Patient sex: M
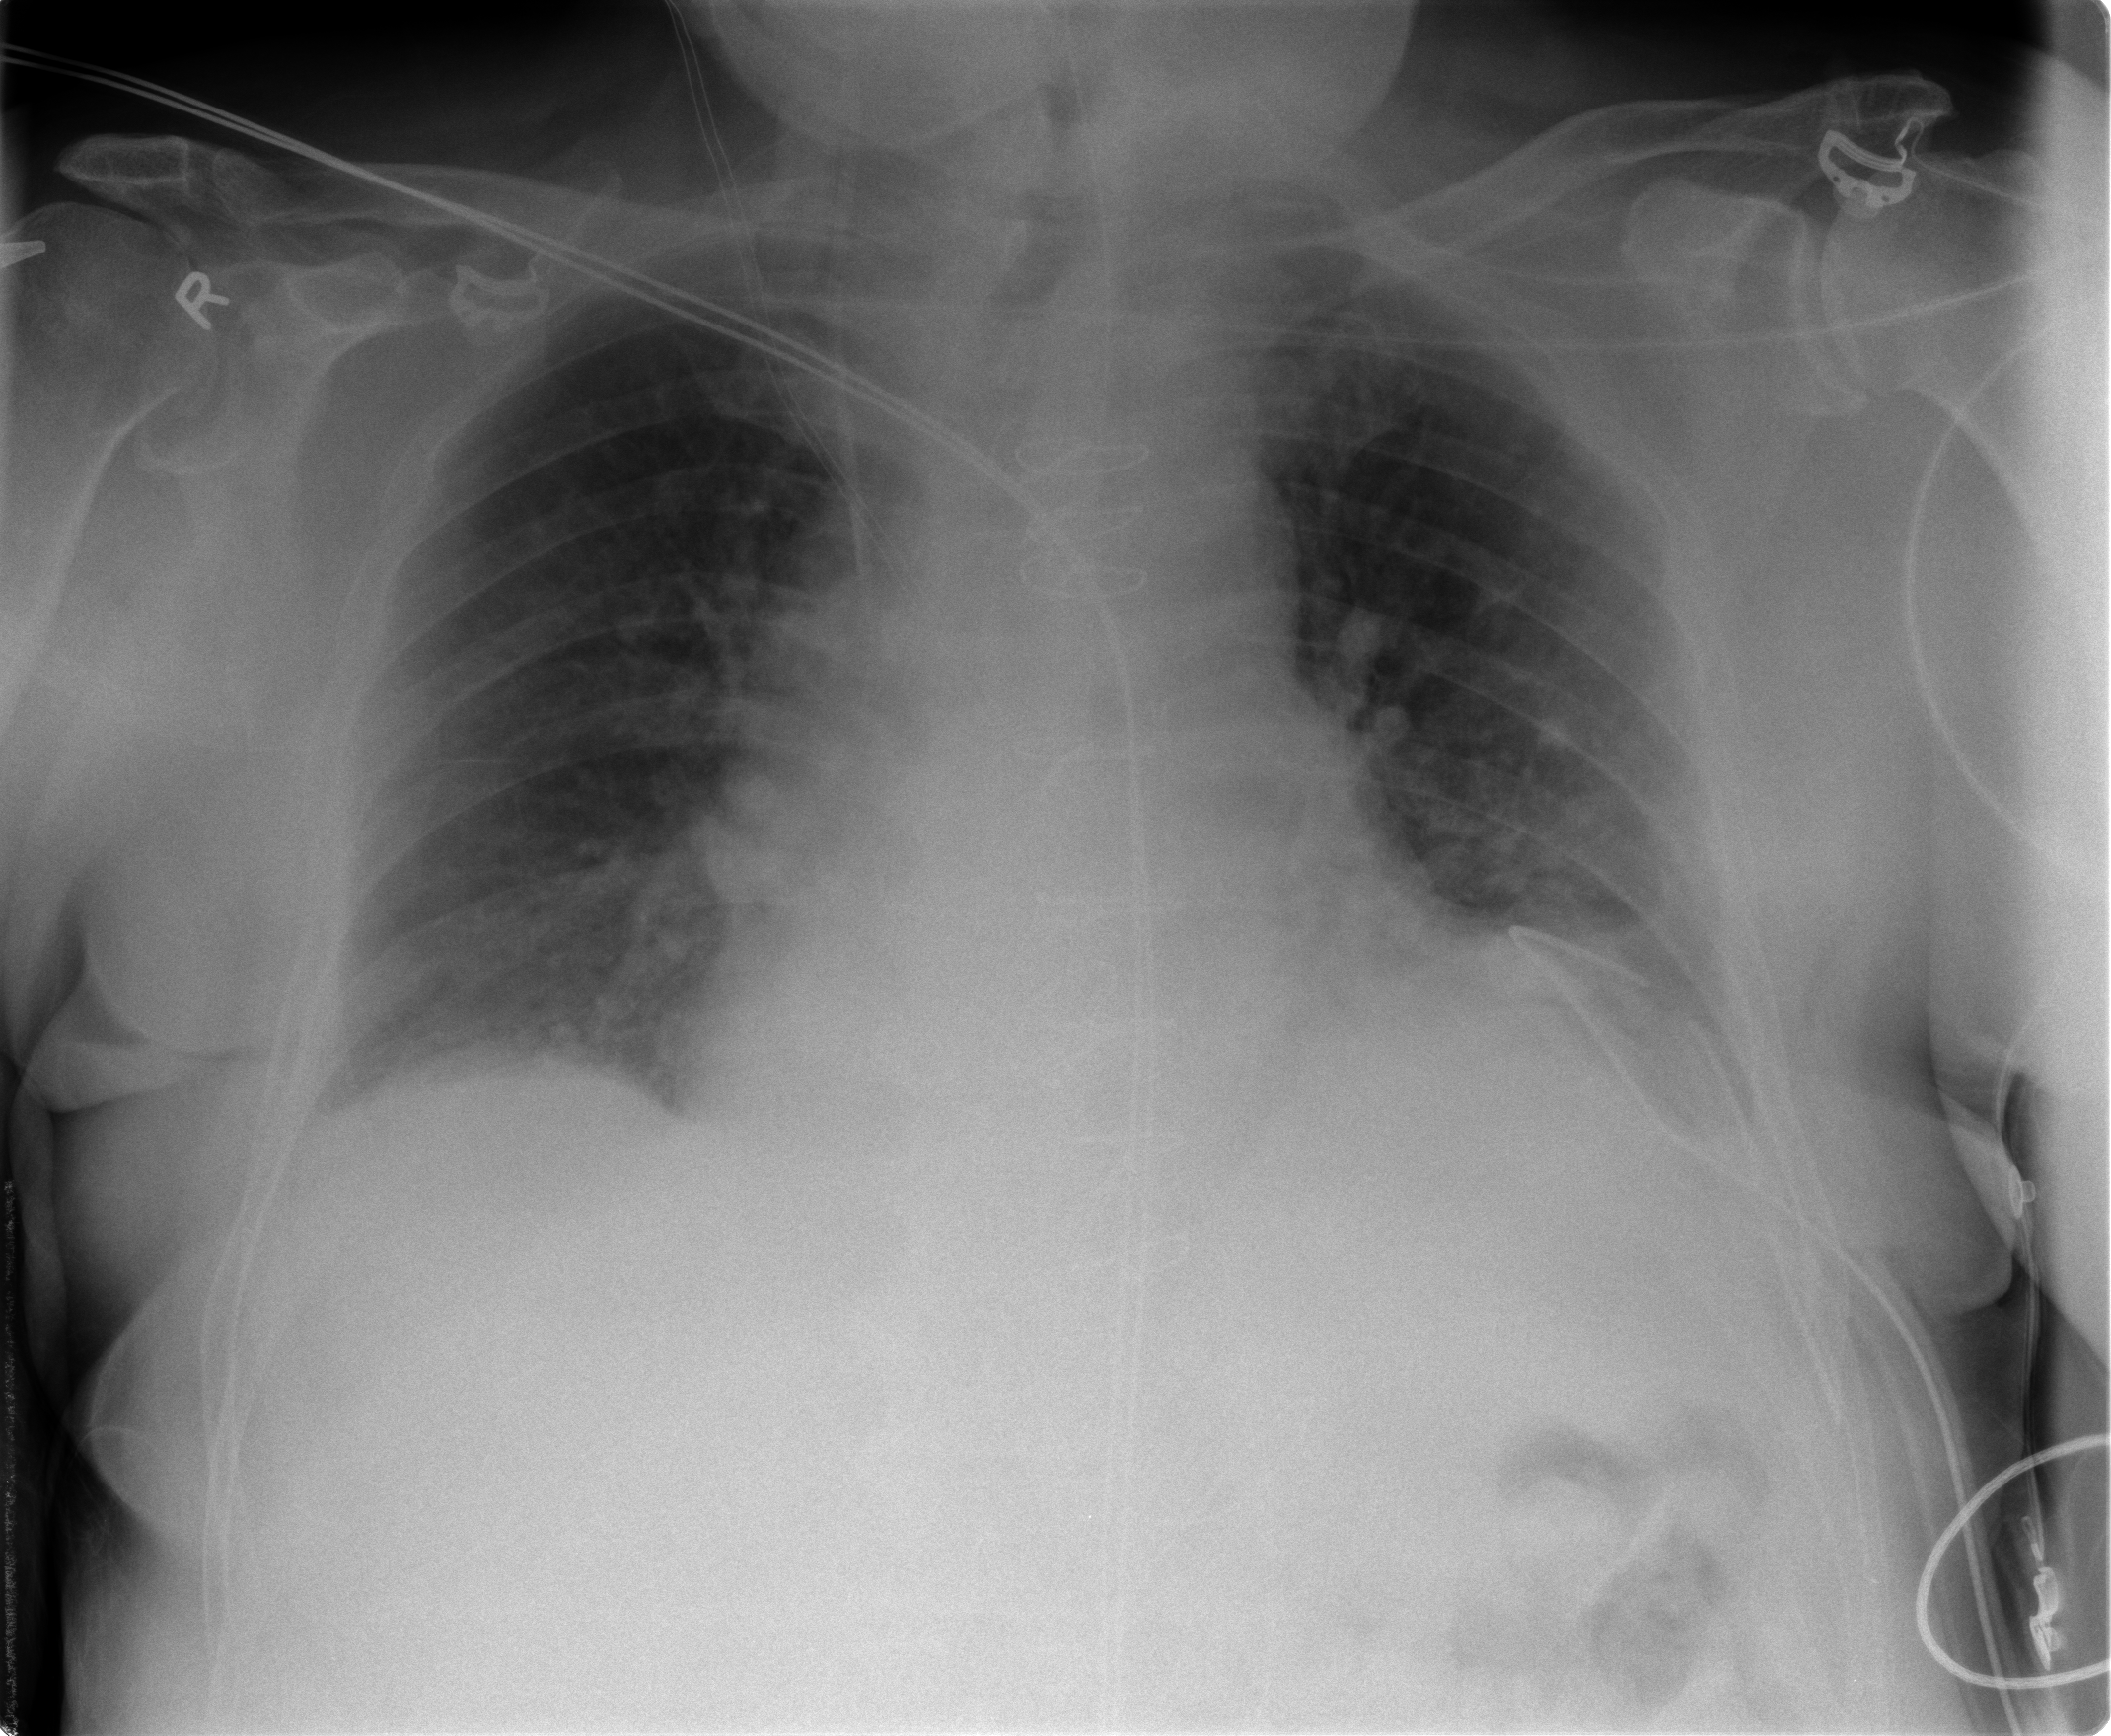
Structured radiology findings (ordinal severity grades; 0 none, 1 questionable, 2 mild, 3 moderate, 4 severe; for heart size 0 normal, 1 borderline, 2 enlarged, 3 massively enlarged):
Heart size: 2
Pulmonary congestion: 2
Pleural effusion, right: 1
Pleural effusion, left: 1
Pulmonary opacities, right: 0
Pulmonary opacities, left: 1
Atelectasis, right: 2
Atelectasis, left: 2